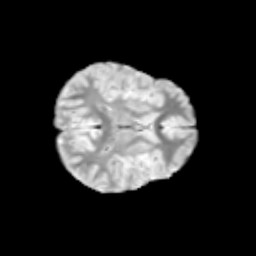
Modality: T2w
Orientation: axial
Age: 9
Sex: female
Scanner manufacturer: siemens
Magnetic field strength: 3 T
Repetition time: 3.8 s
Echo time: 0.07 s